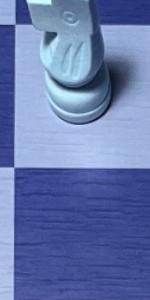
Label: Empty